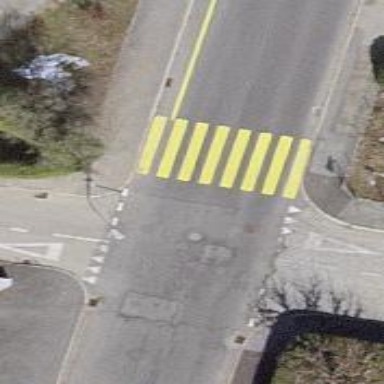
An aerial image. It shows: Zebra crossing on the road.